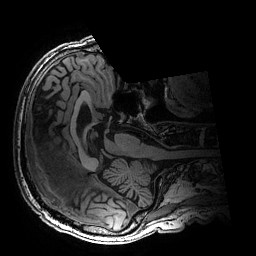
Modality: T1w
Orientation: axial
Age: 75
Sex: male
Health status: healthy
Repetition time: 2.53 s
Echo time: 0.0034 s